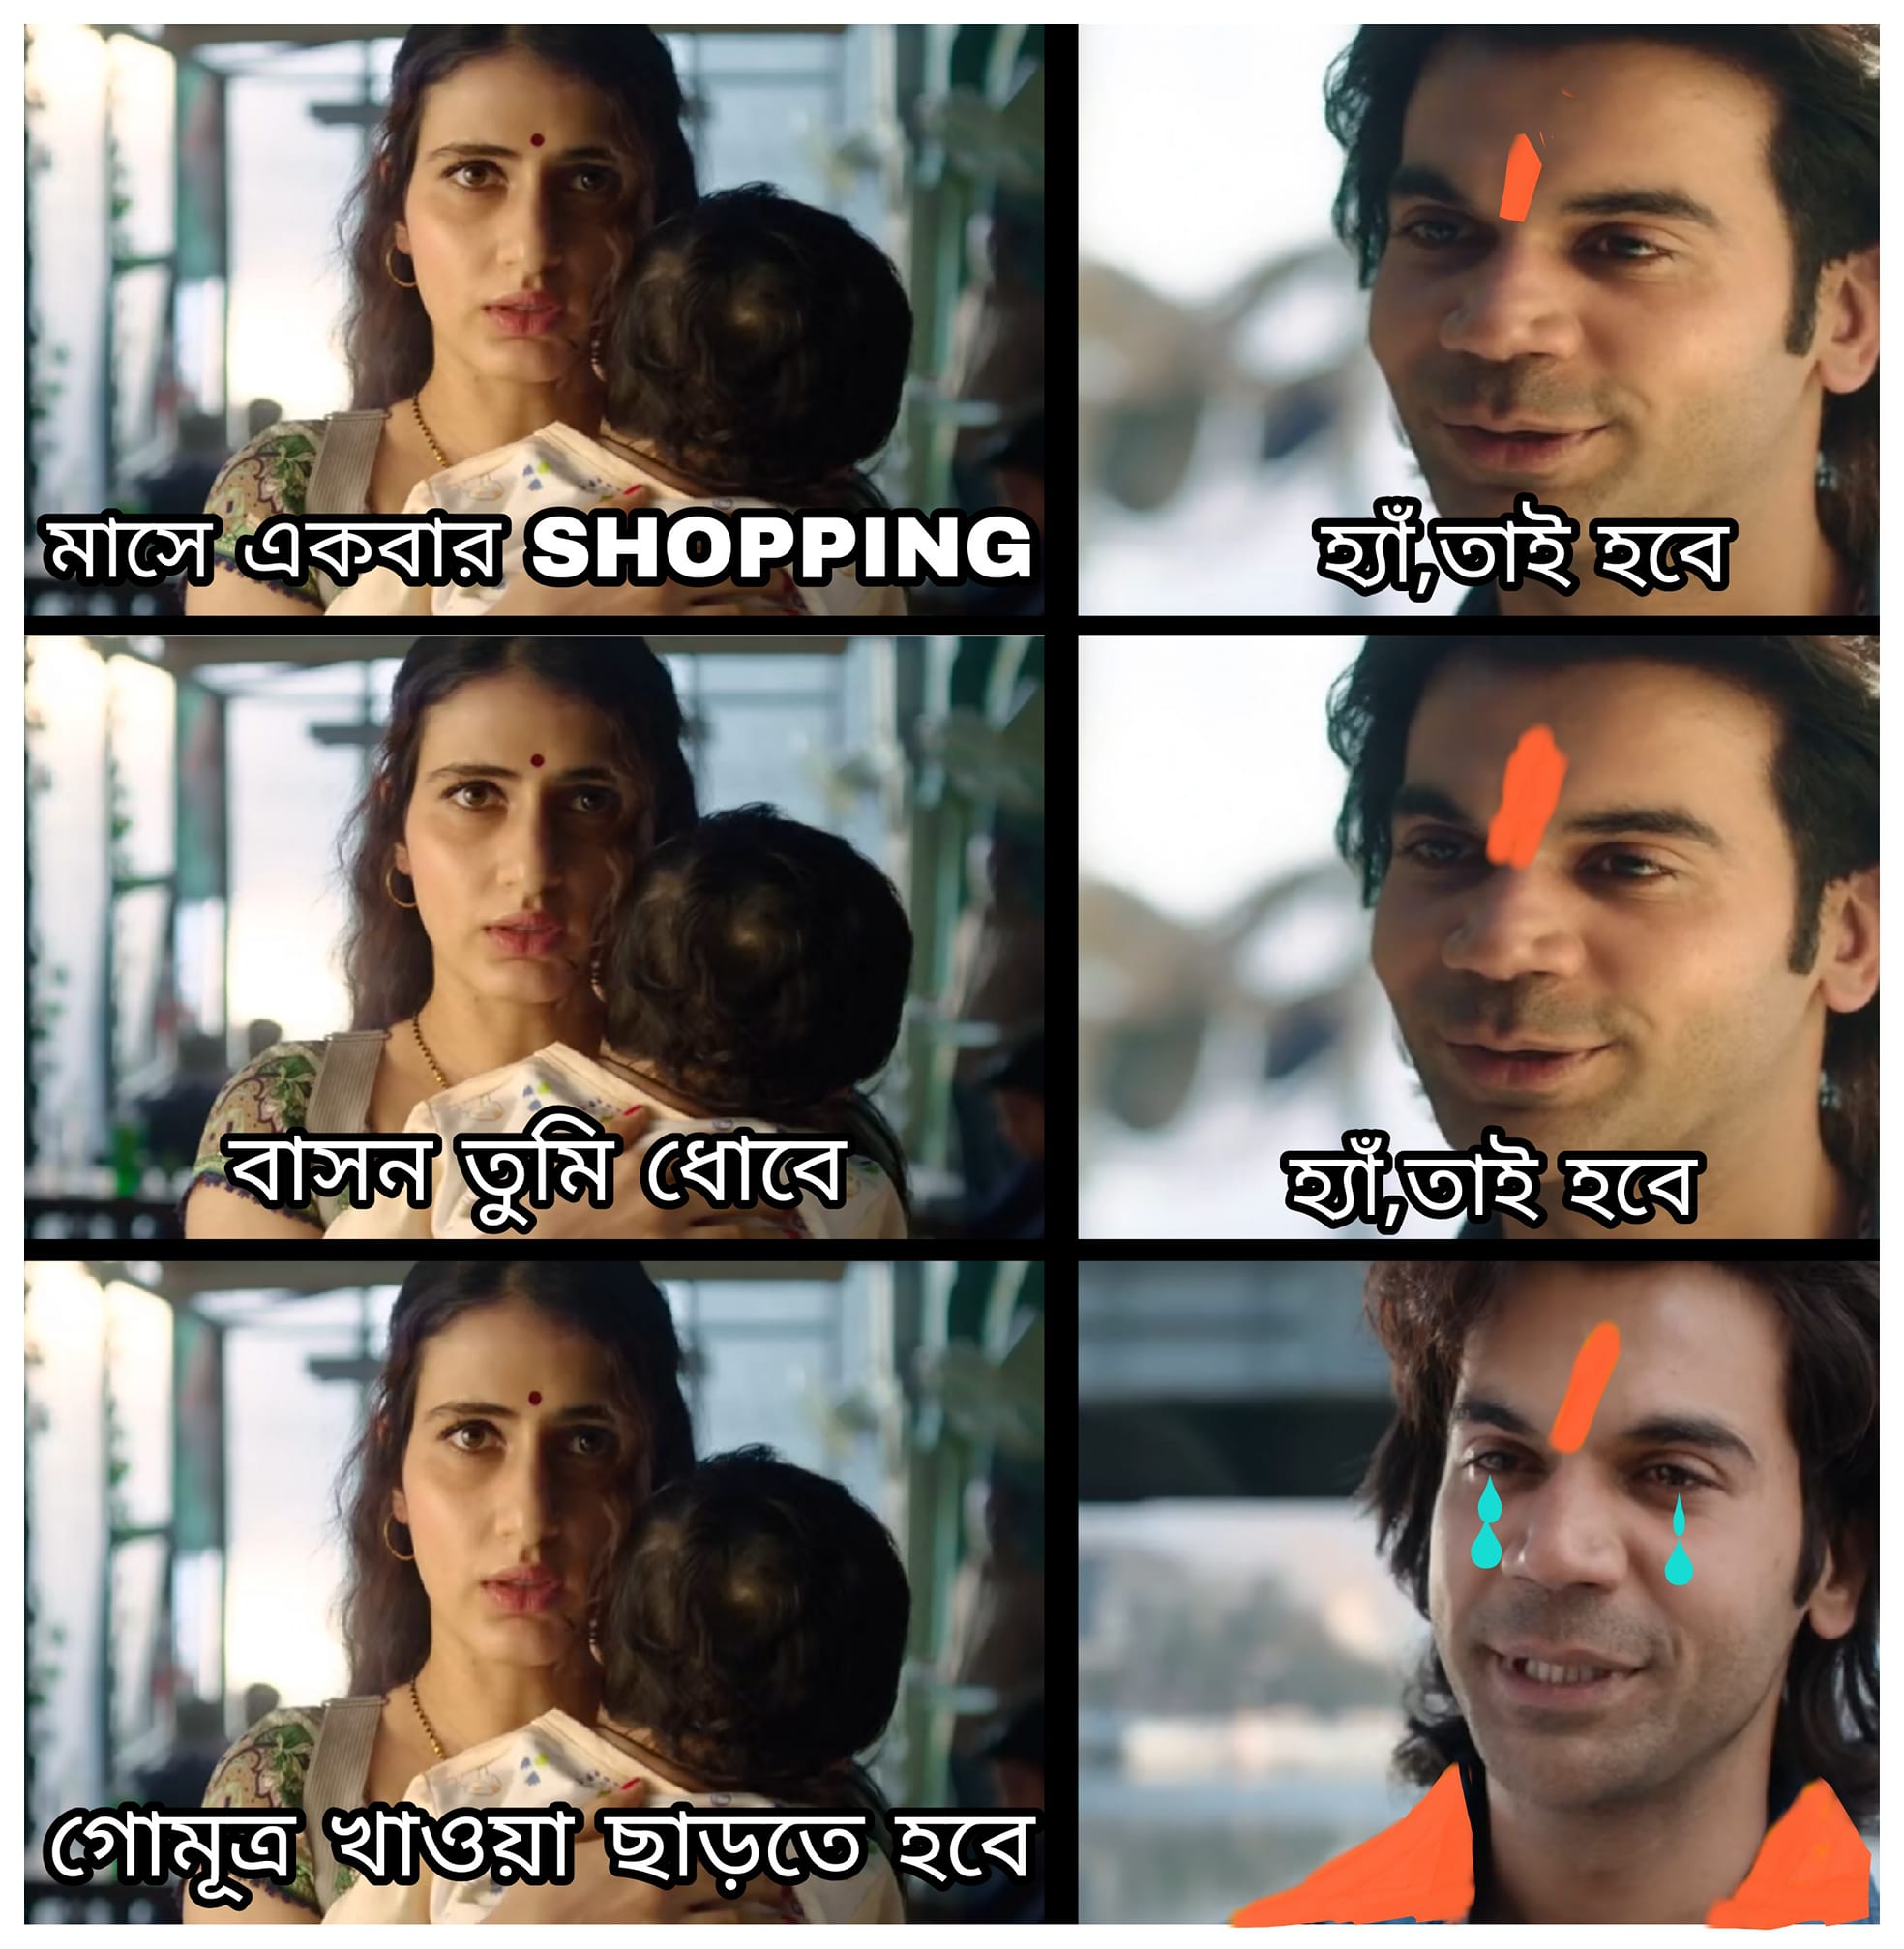
Caption: মাসে একবার SHOPPING    হ্যাঁ, তাই হবে    বাসন তুমি ধোবে   হ্যাঁ, তাই হবে     গোমুত্র খাওয়া ছাড়তে হবে
Label: hate